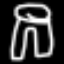
Label: pants